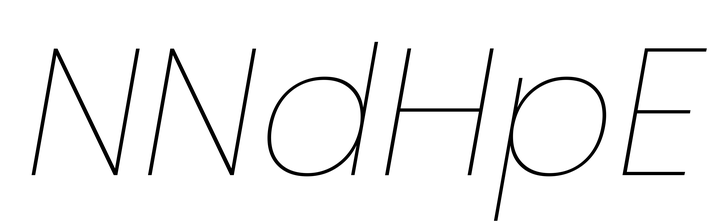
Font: Poppins-ThinItalic